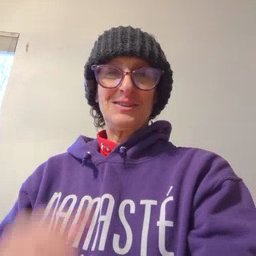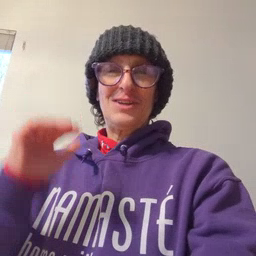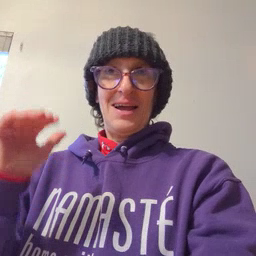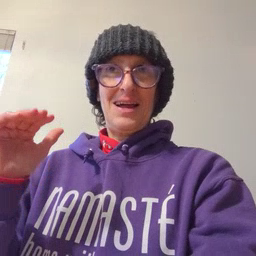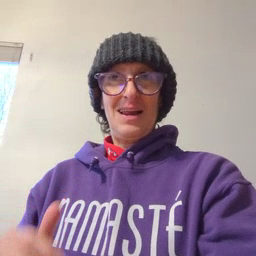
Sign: child